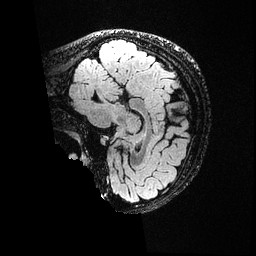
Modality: FLAIR
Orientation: sagittal
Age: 21
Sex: female
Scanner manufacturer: ge
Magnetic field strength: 3 T
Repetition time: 4.802 s
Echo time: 0.1171 s